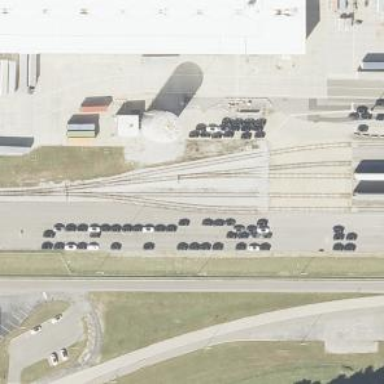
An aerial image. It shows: Railway spur service.